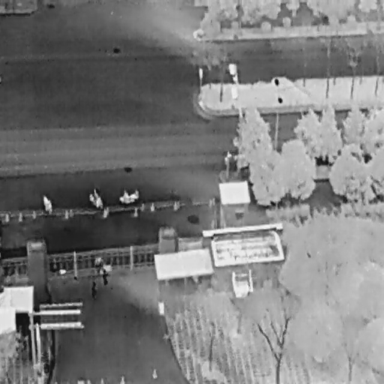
There are six objects shown in the infrared image, including three People, and three Bicycles.